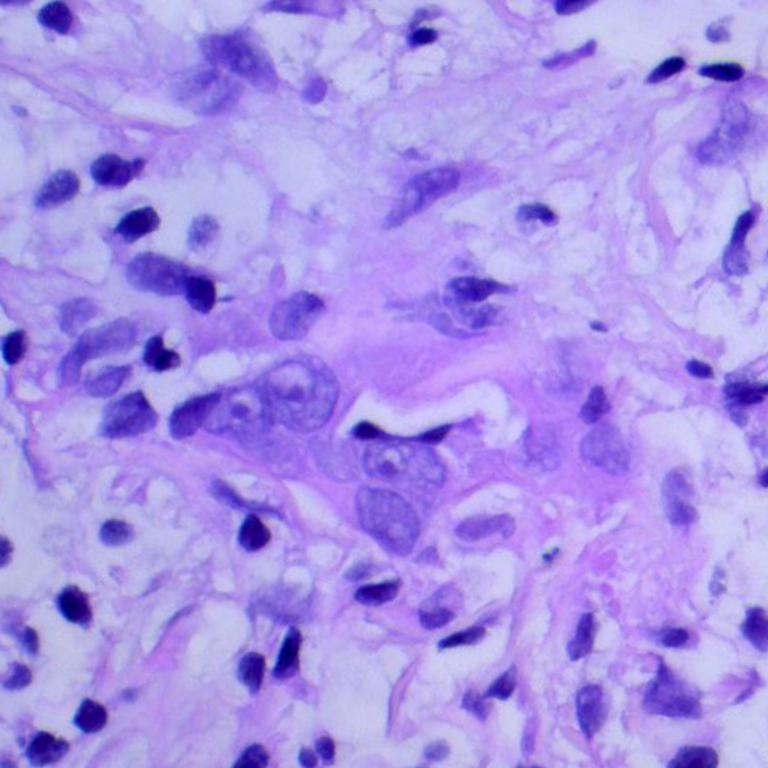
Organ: lung
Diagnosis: adenocarcinomas